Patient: sex M, age 19
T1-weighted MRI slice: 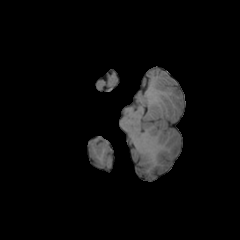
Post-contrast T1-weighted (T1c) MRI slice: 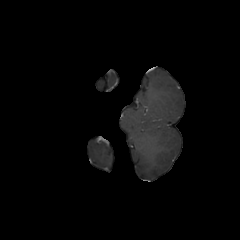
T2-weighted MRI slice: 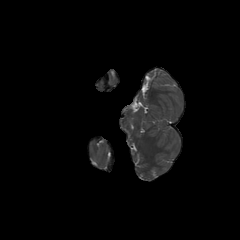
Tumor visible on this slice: no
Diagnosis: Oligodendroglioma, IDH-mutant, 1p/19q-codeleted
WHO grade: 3